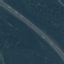
Land use / land cover: Highway